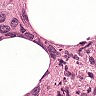
Metastatic tissue present: yes